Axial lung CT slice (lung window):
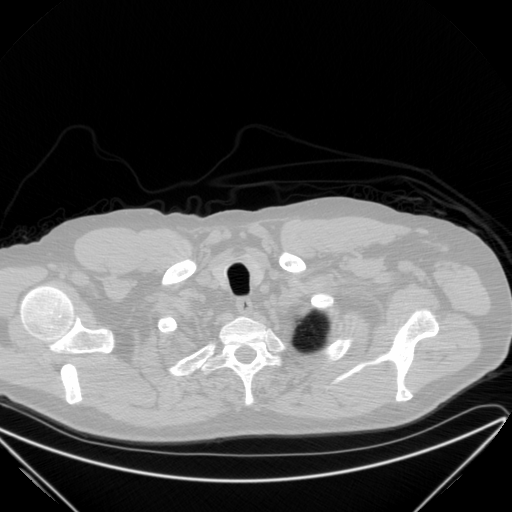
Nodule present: no